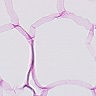
Metastatic tissue present: no